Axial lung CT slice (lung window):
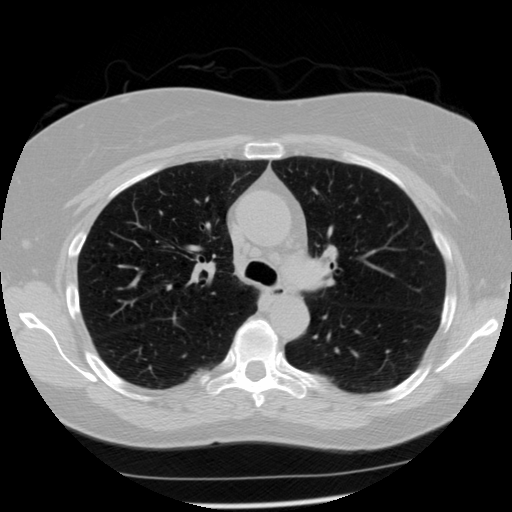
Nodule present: no